Field crop: maize
Growth stage: 2
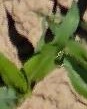
Species: maize